Question: In <URL>, certain character codes don't have a corresponding character defined. What was the premise behind leaving some of the character codes without a character?

My understanding of the issue would be: if 7-bit based code pages weren't enough and multiple 8-bit code pages had to be invented, then those 8-bit code pages (learning from previous experiences) should have as many characters as it is possible, whereas in reality some character codes lack a character.
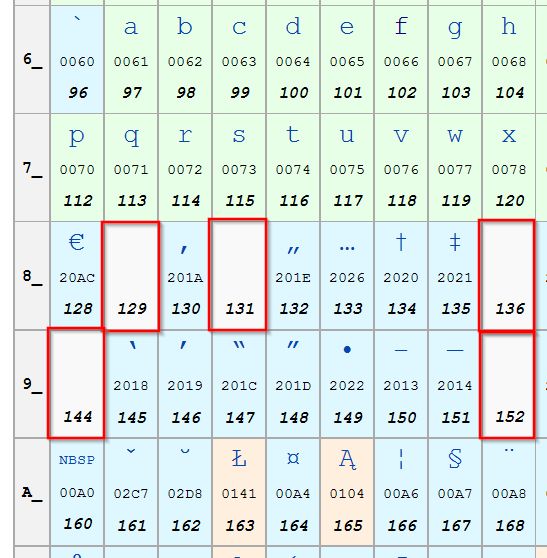
Answer: They are left empty for future expansion.
There probably won't be any future expansion now: we have Unicode for new characters, and encoding mapping information is something that is now widely deployed on a network basis, instead of being considered local to a single machine, so making changes to those mappings would hurt everyone.
But in the past there have been additions. Most notably the Euro sign: if MS had allocated all the bytes from day one then it would have been impossible to add this symbol, so all legacy Windows applications would have been unable to display currency properly. cp1252 also gained some characters from Central European languages later in its lifespan.